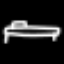
Label: bed